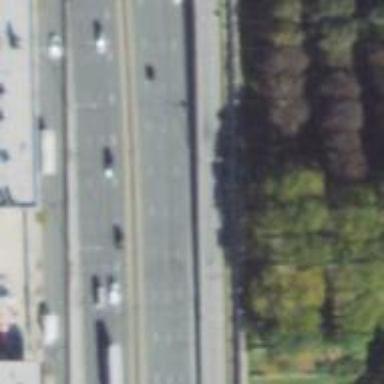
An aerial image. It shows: Motorway junction.